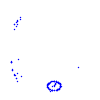
Particle: proton